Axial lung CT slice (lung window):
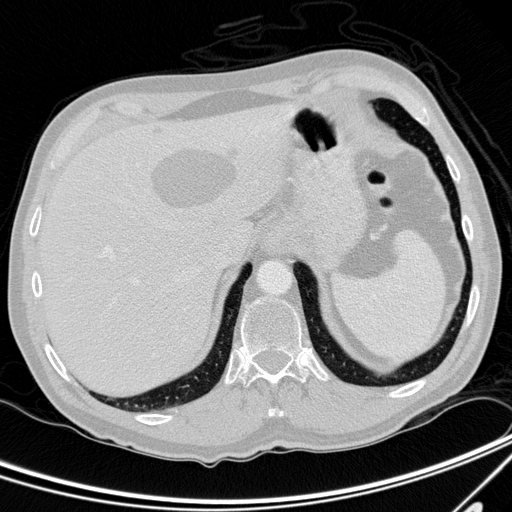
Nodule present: no